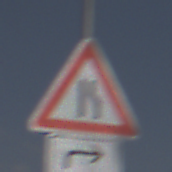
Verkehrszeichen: EinseitigVerengteFahrbahnRechts
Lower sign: RichtungsangabeDurchPfeile5
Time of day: Midday
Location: Outdoor (Nature)
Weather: PartlyCloudy
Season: NotSpecified
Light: Natural